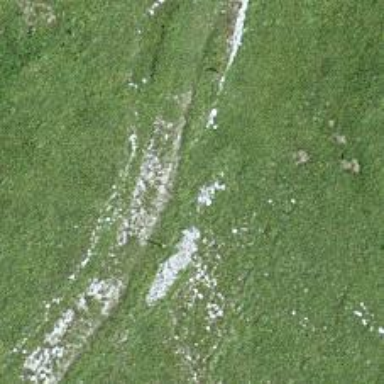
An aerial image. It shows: Ground path.